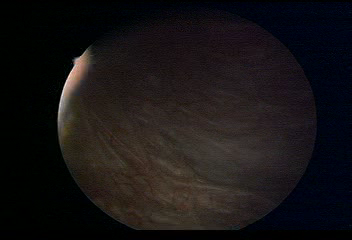
Modality: WLC
Class: Normal mucosa
Bladder cancer association: No